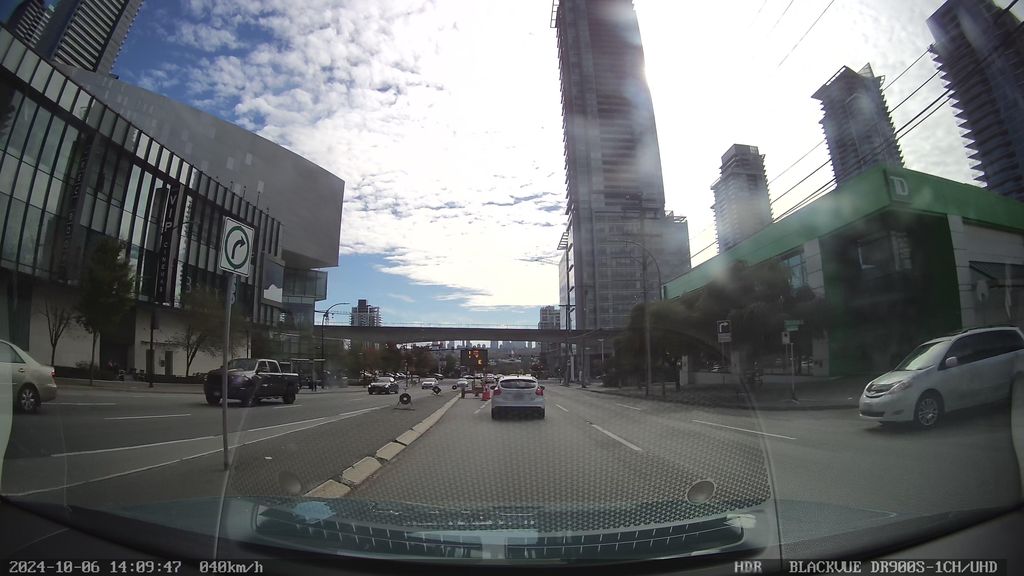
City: vancouver